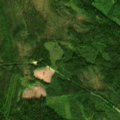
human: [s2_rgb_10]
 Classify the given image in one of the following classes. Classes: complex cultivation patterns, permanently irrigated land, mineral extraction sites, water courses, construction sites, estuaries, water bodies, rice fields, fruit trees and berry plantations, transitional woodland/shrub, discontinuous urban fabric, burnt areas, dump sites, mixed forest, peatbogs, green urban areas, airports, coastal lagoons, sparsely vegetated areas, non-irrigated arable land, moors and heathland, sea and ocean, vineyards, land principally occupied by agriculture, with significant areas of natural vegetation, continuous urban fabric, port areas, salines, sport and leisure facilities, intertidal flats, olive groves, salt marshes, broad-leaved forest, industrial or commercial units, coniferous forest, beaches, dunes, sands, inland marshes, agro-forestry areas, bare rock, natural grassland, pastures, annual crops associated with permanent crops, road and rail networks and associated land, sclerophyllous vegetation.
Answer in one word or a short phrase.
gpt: coniferous forest, mixed forest, transitional woodland/shrub